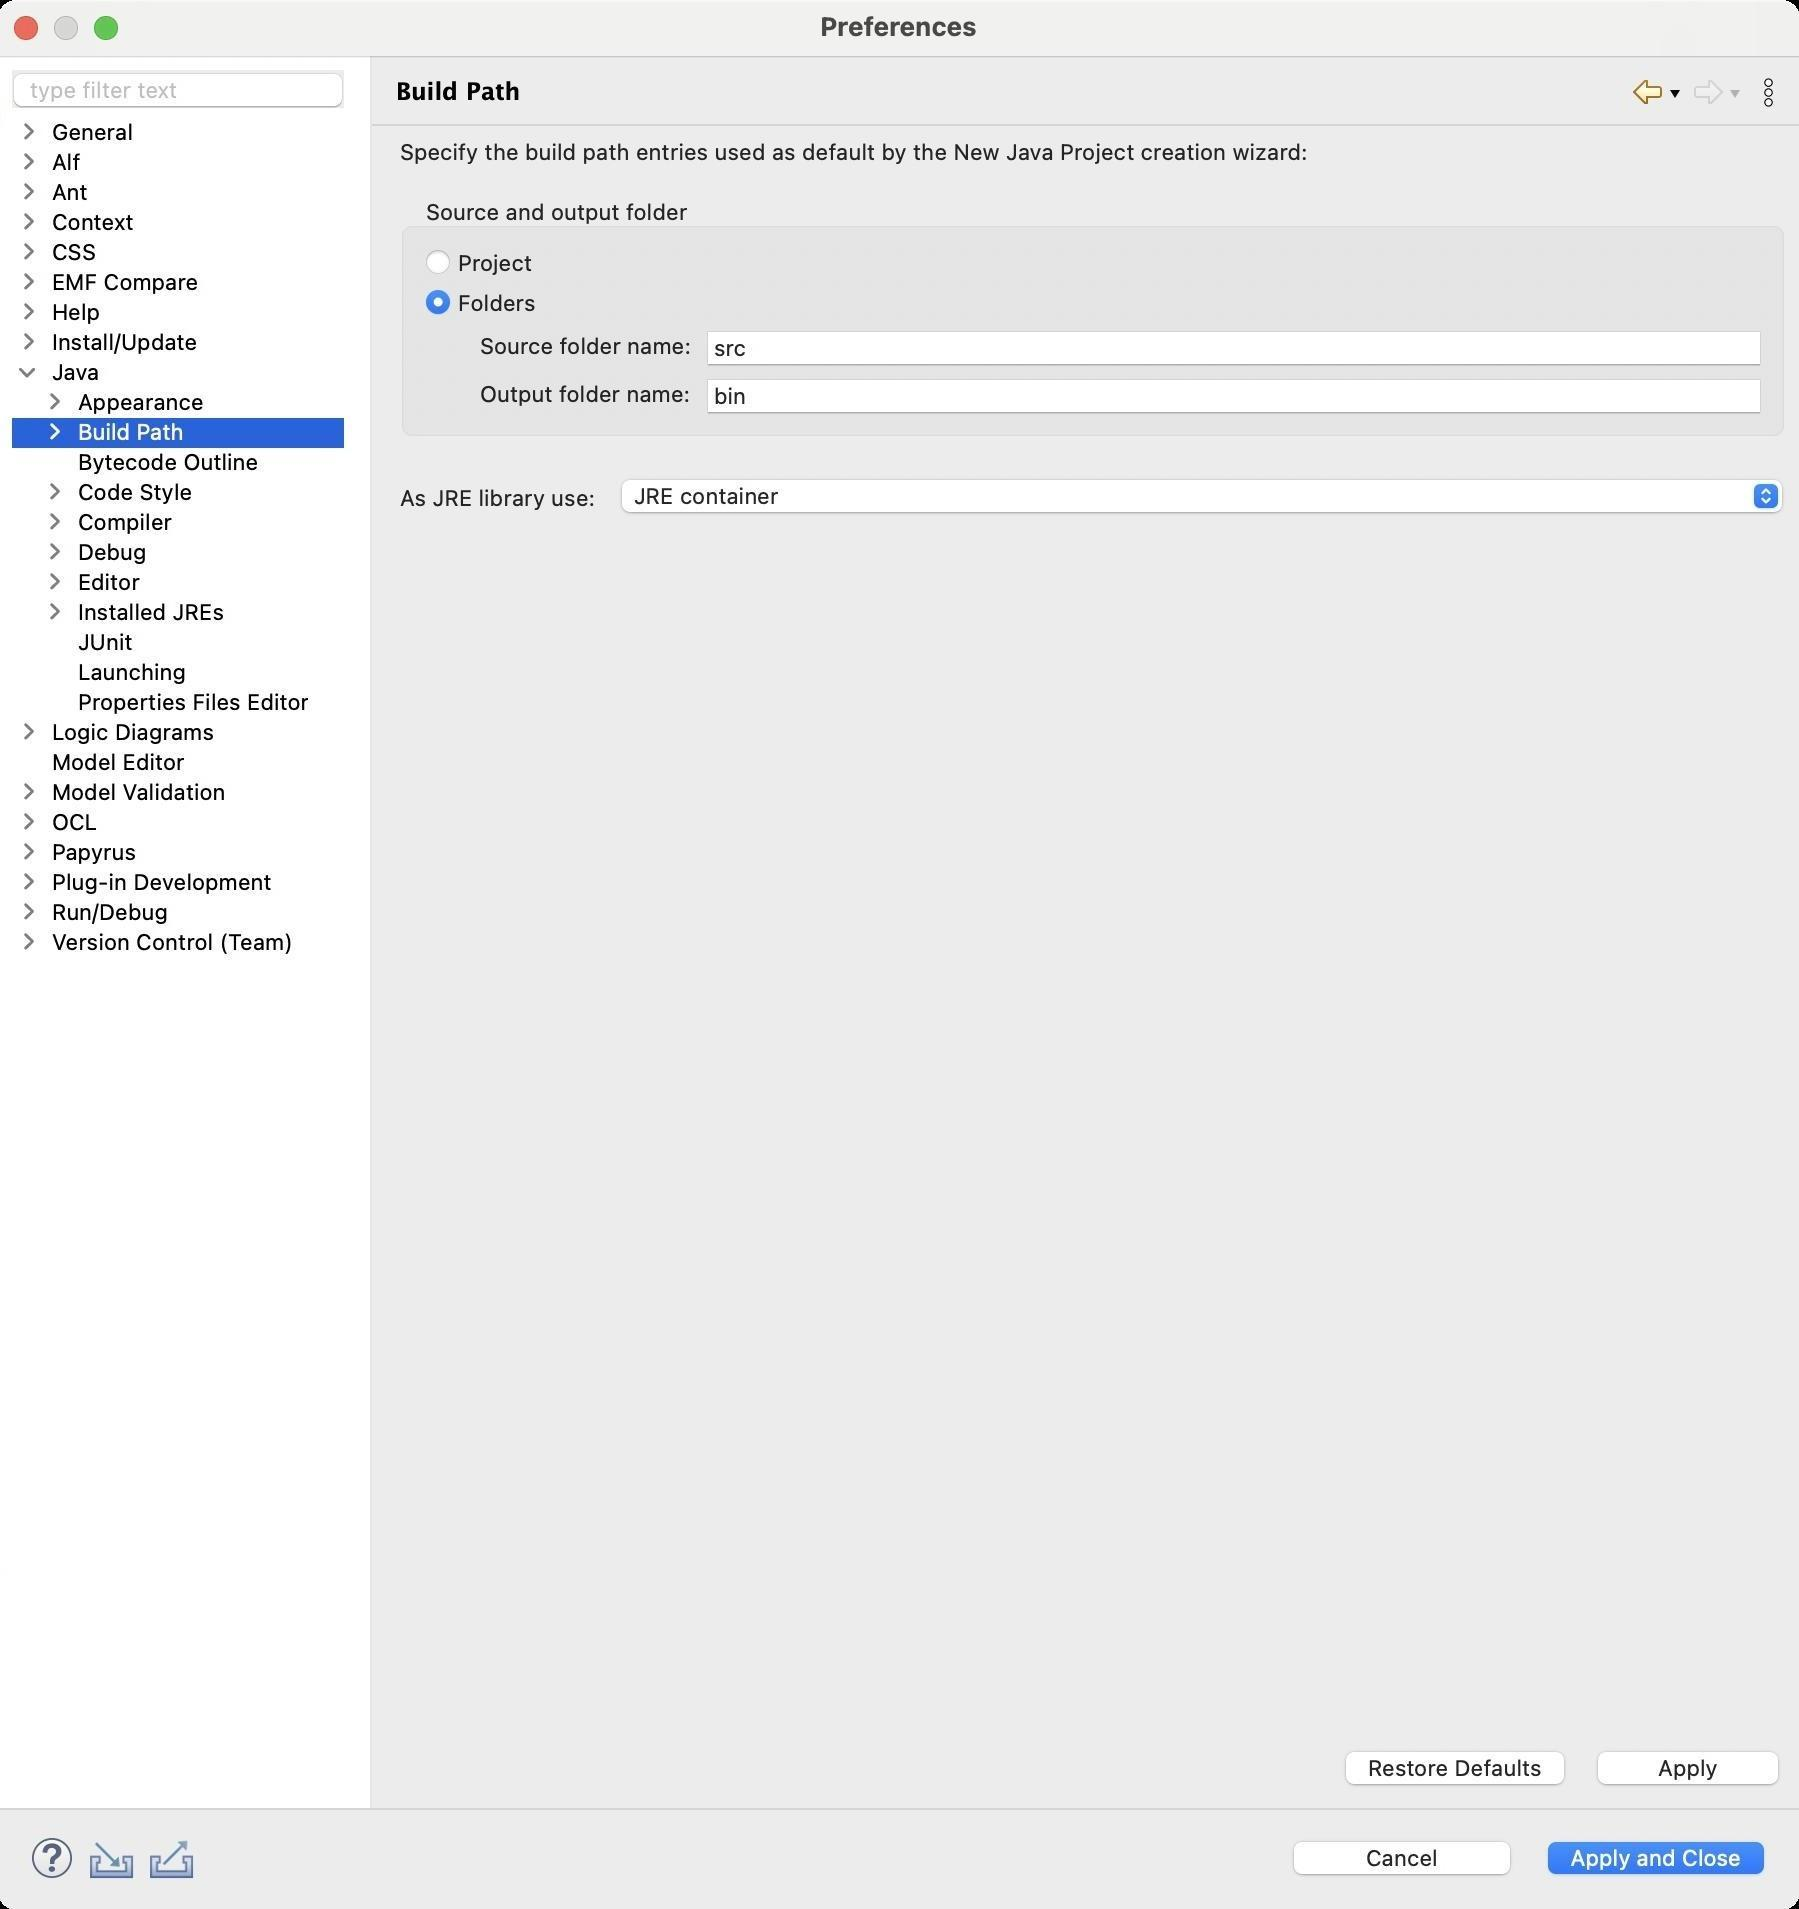
Accessibility tree:
{"name": "Preferences", "role": "AXWindow", "description": null, "role_description": "standard window", "value": null, "position": "480.00;95.00", "size": "901;955", "children": [{"name": "Apply_and_Close", "role": "AXButton", "description": null, "role_description": "button", "value": null, "position": "769.00;917.00", "size": "120;27", "children": []}, {"name": "Cancel", "role": "AXButton", "description": null, "role_description": "button", "value": null, "position": "642.00;917.00", "size": "120;27", "children": []}, {"name": null, "role": "AXToolbar", "description": null, "role_description": "toolbar", "value": null, "position": "12.00;915.00", "size": "90;30", "children": [{"name": "Help", "role": "AXCheckBox", "description": null, "role_description": "checkbox", "value": 0, "position": "12.00;915.00", "size": "30;30", "children": []}, {"name": "Import", "role": "AXButton", "description": null, "role_description": "button", "value": null, "position": "42.00;915.00", "size": "30;30", "children": []}, {"name": "Export", "role": "AXButton", "description": null, "role_description": "button", "value": null, "position": "72.00;915.00", "size": "30;30", "children": []}]}, {"name": null, "role": "AXScrollArea", "description": null, "role_description": "scroll area", "value": null, "position": "199.00;69.00", "size": "697;830", "children": [{"name": "Apply", "role": "AXButton", "description": null, "role_description": "button", "value": null, "position": "794.00;872.00", "size": "102;27", "children": []}, {"name": "Restore_Defaults", "role": "AXButton", "description": null, "role_description": "button", "value": null, "position": "668.00;872.00", "size": "121;27", "children": []}, {"name": null, "role": "AXPopUpButton", "description": null, "role_description": "pop up button", "value": "JRE container", "position": "308.00;238.00", "size": "588;22", "children": []}, {"name": null, "role": "AXStaticText", "description": null, "role_description": "text", "value": "As JRE library use:", "position": "199.00;242.00", "size": "102;14", "children": []}, {"name": null, "role": "AXGroup", "description": null, "role_description": "group", "value": null, "position": "199.00;99.00", "size": "697;123", "children": [{"name": null, "role": "AXTextField", "description": null, "role_description": "text field", "value": "bin", "position": "354.00;188.00", "size": "528;19", "children": []}, {"name": null, "role": "AXStaticText", "description": null, "role_description": "text", "value": "Output folder name:", "position": "239.00;190.00", "size": "110;14", "children": []}, {"name": null, "role": "AXTextField", "description": null, "role_description": "text field", "value": "src", "position": "354.00;164.00", "size": "528;19", "children": []}, {"name": null, "role": "AXStaticText", "description": null, "role_description": "text", "value": "Source folder name:", "position": "239.00;166.00", "size": "110;14", "children": []}, {"name": "Folders", "role": "AXRadioButton", "description": null, "role_description": "radio button", "value": 1, "position": "213.00;144.00", "size": "669;15", "children": []}, {"name": "Project", "role": "AXRadioButton", "description": null, "role_description": "radio button", "value": 0, "position": "213.00;124.00", "size": "669;15", "children": []}, {"name": null, "role": "AXStaticText", "description": null, "role_description": "text", "value": "Source and output folder", "position": "210.00;99.00", "size": "139;14", "children": []}]}, {"name": null, "role": "AXStaticText", "description": null, "role_description": "text", "value": "Specify the build path entries used as default by the New Java Project creation wizard:", "position": "199.00;69.00", "size": "697;14", "children": []}]}, {"name": null, "role": "AXToolbar", "description": "", "role_description": "toolbar", "value": null, "position": "814.00;35.00", "size": "82;22", "children": [{"name": "Back_to_Type_Filters", "role": "AXMenuButton", "description": null, "role_description": "menu button", "value": null, "position": "814.00;35.00", "size": "22;22", "children": []}, {"name": "Forward", "role": "AXMenuButton", "description": null, "role_description": "menu button", "value": null, "position": "844.00;35.00", "size": "22;22", "children": []}, {"name": "Additional_Dialog_Actions", "role": "AXButton", "description": null, "role_description": "button", "value": null, "position": "874.00;35.00", "size": "22;22", "children": []}]}, {"name": null, "role": "AXStaticText", "description": "", "role_description": "text", "value": "Build Path", "position": "196.00;35.00", "size": "611;21", "children": []}, {"name": null, "role": "AXSplitter", "description": null, "role_description": "splitter", "value": 180, "position": "180.00;28.00", "size": "5;876", "children": []}, {"name": null, "role": "AXScrollArea", "description": null, "role_description": "scroll area", "value": null, "position": "7.00;59.00", "size": "166;845", "children": [{"name": null, "role": "AXOutline", "description": null, "role_description": "outline", "value": null, "position": "7.00;59.00", "size": "166;845", "children": [{"name": null, "role": "AXRow", "description": null, "role_description": "outline row", "value": null, "position": "7.00;59.00", "size": "166;15", "children": [{"name": null, "role": "AXGroup", "description": null, "role_description": "group", "value": null, "position": "7.00;59.00", "size": "149;15", "children": [{"name": null, "role": "AXDisclosureTriangle", "description": null, "role_description": "disclosure triangle", "value": 0, "position": "9.00;59.00", "size": "12;14", "children": []}, {"name": null, "role": "AXStaticText", "description": null, "role_description": "text", "value": "General", "position": "25.00;59.00", "size": "130;14", "children": []}]}]}, {"name": null, "role": "AXRow", "description": null, "role_description": "outline row", "value": null, "position": "7.00;74.00", "size": "166;15", "children": [{"name": null, "role": "AXGroup", "description": null, "role_description": "group", "value": null, "position": "7.00;74.00", "size": "149;15", "children": [{"name": null, "role": "AXDisclosureTriangle", "description": null, "role_description": "disclosure triangle", "value": 0, "position": "9.00;74.00", "size": "12;14", "children": []}, {"name": null, "role": "AXStaticText", "description": null, "role_description": "text", "value": "Alf", "position": "25.00;74.00", "size": "130;14", "children": []}]}]}, {"name": null, "role": "AXRow", "description": null, "role_description": "outline row", "value": null, "position": "7.00;89.00", "size": "166;15", "children": [{"name": null, "role": "AXGroup", "description": null, "role_description": "group", "value": null, "position": "7.00;89.00", "size": "149;15", "children": [{"name": null, "role": "AXDisclosureTriangle", "description": null, "role_description": "disclosure triangle", "value": 0, "position": "9.00;89.00", "size": "12;14", "children": []}, {"name": null, "role": "AXStaticText", "description": null, "role_description": "text", "value": "Ant", "position": "25.00;89.00", "size": "130;14", "children": []}]}]}, {"name": null, "role": "AXRow", "description": null, "role_description": "outline row", "value": null, "position": "7.00;104.00", "size": "166;15", "children": [{"name": null, "role": "AXGroup", "description": null, "role_description": "group", "value": null, "position": "7.00;104.00", "size": "149;15", "children": [{"name": null, "role": "AXDisclosureTriangle", "description": null, "role_description": "disclosure triangle", "value": 0, "position": "9.00;104.00", "size": "12;14", "children": []}, {"name": null, "role": "AXStaticText", "description": null, "role_description": "text", "value": "Context", "position": "25.00;104.00", "size": "130;14", "children": []}]}]}, {"name": null, "role": "AXRow", "description": null, "role_description": "outline row", "value": null, "position": "7.00;119.00", "size": "166;15", "children": [{"name": null, "role": "AXGroup", "description": null, "role_description": "group", "value": null, "position": "7.00;119.00", "size": "149;15", "children": [{"name": null, "role": "AXDisclosureTriangle", "description": null, "role_description": "disclosure triangle", "value": 0, "position": "9.00;119.00", "size": "12;14", "children": []}, {"name": null, "role": "AXStaticText", "description": null, "role_description": "text", "value": "CSS", "position": "25.00;119.00", "size": "130;14", "children": []}]}]}, {"name": null, "role": "AXRow", "description": null, "role_description": "outline row", "value": null, "position": "7.00;134.00", "size": "166;15", "children": [{"name": null, "role": "AXGroup", "description": null, "role_description": "group", "value": null, "position": "7.00;134.00", "size": "149;15", "children": [{"name": null, "role": "AXDisclosureTriangle", "description": null, "role_description": "disclosure triangle", "value": 0, "position": "9.00;134.00", "size": "12;14", "children": []}, {"name": null, "role": "AXStaticText", "description": null, "role_description": "text", "value": "EMF Compare", "position": "25.00;134.00", "size": "130;14", "children": []}]}]}, {"name": null, "role": "AXRow", "description": null, "role_description": "outline row", "value": null, "position": "7.00;149.00", "size": "166;15", "children": [{"name": null, "role": "AXGroup", "description": null, "role_description": "group", "value": null, "position": "7.00;149.00", "size": "149;15", "children": [{"name": null, "role": "AXDisclosureTriangle", "description": null, "role_description": "disclosure triangle", "value": 0, "position": "9.00;149.00", "size": "12;14", "children": []}, {"name": null, "role": "AXStaticText", "description": null, "role_description": "text", "value": "Help", "position": "25.00;149.00", "size": "130;14", "children": []}]}]}, {"name": null, "role": "AXRow", "description": null, "role_description": "outline row", "value": null, "position": "7.00;164.00", "size": "166;15", "children": [{"name": null, "role": "AXGroup", "description": null, "role_description": "group", "value": null, "position": "7.00;164.00", "size": "149;15", "children": [{"name": null, "role": "AXDisclosureTriangle", "description": null, "role_description": "disclosure triangle", "value": 0, "position": "9.00;164.00", "size": "12;14", "children": []}, {"name": null, "role": "AXStaticText", "description": null, "role_description": "text", "value": "Install/Update", "position": "25.00;164.00", "size": "130;14", "children": []}]}]}, {"name": null, "role": "AXRow", "description": null, "role_description": "outline row", "value": null, "position": "7.00;179.00", "size": "166;15", "children": [{"name": null, "role": "AXGroup", "description": null, "role_description": "group", "value": null, "position": "7.00;179.00", "size": "149;15", "children": [{"name": null, "role": "AXDisclosureTriangle", "description": null, "role_description": "disclosure triangle", "value": 1, "position": "9.00;179.00", "size": "12;14", "children": []}, {"name": null, "role": "AXStaticText", "description": null, "role_description": "text", "value": "Java", "position": "25.00;179.00", "size": "130;14", "children": []}]}]}, {"name": null, "role": "AXRow", "description": null, "role_description": "outline row", "value": null, "position": "7.00;194.00", "size": "166;15", "children": [{"name": null, "role": "AXGroup", "description": null, "role_description": "group", "value": null, "position": "7.00;194.00", "size": "149;15", "children": [{"name": null, "role": "AXDisclosureTriangle", "description": null, "role_description": "disclosure triangle", "value": 0, "position": "22.00;194.00", "size": "12;14", "children": []}, {"name": null, "role": "AXStaticText", "description": null, "role_description": "text", "value": "Appearance", "position": "38.00;194.00", "size": "117;14", "children": []}]}]}, {"name": null, "role": "AXRow", "description": null, "role_description": "outline row", "value": null, "position": "7.00;209.00", "size": "166;15", "children": [{"name": null, "role": "AXGroup", "description": null, "role_description": "group", "value": null, "position": "7.00;209.00", "size": "149;15", "children": [{"name": null, "role": "AXDisclosureTriangle", "description": null, "role_description": "disclosure triangle", "value": 0, "position": "22.00;209.00", "size": "12;14", "children": []}, {"name": null, "role": "AXStaticText", "description": null, "role_description": "text", "value": "Build Path", "position": "38.00;209.00", "size": "117;14", "children": []}]}]}, {"name": null, "role": "AXRow", "description": null, "role_description": "outline row", "value": null, "position": "7.00;224.00", "size": "166;15", "children": [{"name": null, "role": "AXStaticText", "description": null, "role_description": "text", "value": "Bytecode Outline", "position": "38.00;224.00", "size": "117;14", "children": []}]}, {"name": null, "role": "AXRow", "description": null, "role_description": "outline row", "value": null, "position": "7.00;239.00", "size": "166;15", "children": [{"name": null, "role": "AXGroup", "description": null, "role_description": "group", "value": null, "position": "7.00;239.00", "size": "149;15", "children": [{"name": null, "role": "AXDisclosureTriangle", "description": null, "role_description": "disclosure triangle", "value": 0, "position": "22.00;239.00", "size": "12;14", "children": []}, {"name": null, "role": "AXStaticText", "description": null, "role_description": "text", "value": "Code Style", "position": "38.00;239.00", "size": "117;14", "children": []}]}]}, {"name": null, "role": "AXRow", "description": null, "role_description": "outline row", "value": null, "position": "7.00;254.00", "size": "166;15", "children": [{"name": null, "role": "AXGroup", "description": null, "role_description": "group", "value": null, "position": "7.00;254.00", "size": "149;15", "children": [{"name": null, "role": "AXDisclosureTriangle", "description": null, "role_description": "disclosure triangle", "value": 0, "position": "22.00;254.00", "size": "12;14", "children": []}, {"name": null, "role": "AXStaticText", "description": null, "role_description": "text", "value": "Compiler", "position": "38.00;254.00", "size": "117;14", "children": []}]}]}, {"name": null, "role": "AXRow", "description": null, "role_description": "outline row", "value": null, "position": "7.00;269.00", "size": "166;15", "children": [{"name": null, "role": "AXGroup", "description": null, "role_description": "group", "value": null, "position": "7.00;269.00", "size": "149;15", "children": [{"name": null, "role": "AXDisclosureTriangle", "description": null, "role_description": "disclosure triangle", "value": 0, "position": "22.00;269.00", "size": "12;14", "children": []}, {"name": null, "role": "AXStaticText", "description": null, "role_description": "text", "value": "Debug", "position": "38.00;269.00", "size": "117;14", "children": []}]}]}, {"name": null, "role": "AXRow", "description": null, "role_description": "outline row", "value": null, "position": "7.00;284.00", "size": "166;15", "children": [{"name": null, "role": "AXGroup", "description": null, "role_description": "group", "value": null, "position": "7.00;284.00", "size": "149;15", "children": [{"name": null, "role": "AXDisclosureTriangle", "description": null, "role_description": "disclosure triangle", "value": 0, "position": "22.00;284.00", "size": "12;14", "children": []}, {"name": null, "role": "AXStaticText", "description": null, "role_description": "text", "value": "Editor", "position": "38.00;284.00", "size": "117;14", "children": []}]}]}, {"name": null, "role": "AXRow", "description": null, "role_description": "outline row", "value": null, "position": "7.00;299.00", "size": "166;15", "children": [{"name": null, "role": "AXGroup", "description": null, "role_description": "group", "value": null, "position": "7.00;299.00", "size": "149;15", "children": [{"name": null, "role": "AXDisclosureTriangle", "description": null, "role_description": "disclosure triangle", "value": 0, "position": "22.00;299.00", "size": "12;14", "children": []}, {"name": null, "role": "AXStaticText", "description": null, "role_description": "text", "value": "Installed JREs", "position": "38.00;299.00", "size": "117;14", "children": []}]}]}, {"name": null, "role": "AXRow", "description": null, "role_description": "outline row", "value": null, "position": "7.00;314.00", "size": "166;15", "children": [{"name": null, "role": "AXStaticText", "description": null, "role_description": "text", "value": "JUnit", "position": "38.00;314.00", "size": "117;14", "children": []}]}, {"name": null, "role": "AXRow", "description": null, "role_description": "outline row", "value": null, "position": "7.00;329.00", "size": "166;15", "children": [{"name": null, "role": "AXStaticText", "description": null, "role_description": "text", "value": "Launching", "position": "38.00;329.00", "size": "117;14", "children": []}]}, {"name": null, "role": "AXRow", "description": null, "role_description": "outline row", "value": null, "position": "7.00;344.00", "size": "166;15", "children": [{"name": null, "role": "AXStaticText", "description": null, "role_description": "text", "value": "Properties Files Editor", "position": "38.00;344.00", "size": "117;14", "children": []}]}, {"name": null, "role": "AXRow", "description": null, "role_description": "outline row", "value": null, "position": "7.00;359.00", "size": "166;15", "children": [{"name": null, "role": "AXGroup", "description": null, "role_description": "group", "value": null, "position": "7.00;359.00", "size": "149;15", "children": [{"name": null, "role": "AXDisclosureTriangle", "description": null, "role_description": "disclosure triangle", "value": 0, "position": "9.00;359.00", "size": "12;14", "children": []}, {"name": null, "role": "AXStaticText", "description": null, "role_description": "text", "value": "Logic Diagrams", "position": "25.00;359.00", "size": "130;14", "children": []}]}]}, {"name": null, "role": "AXRow", "description": null, "role_description": "outline row", "value": null, "position": "7.00;374.00", "size": "166;15", "children": [{"name": null, "role": "AXStaticText", "description": null, "role_description": "text", "value": "Model Editor", "position": "25.00;374.00", "size": "130;14", "children": []}]}, {"name": null, "role": "AXRow", "description": null, "role_description": "outline row", "value": null, "position": "7.00;389.00", "size": "166;15", "children": [{"name": null, "role": "AXGroup", "description": null, "role_description": "group", "value": null, "position": "7.00;389.00", "size": "149;15", "children": [{"name": null, "role": "AXDisclosureTriangle", "description": null, "role_description": "disclosure triangle", "value": 0, "position": "9.00;389.00", "size": "12;14", "children": []}, {"name": null, "role": "AXStaticText", "description": null, "role_description": "text", "value": "Model Validation", "position": "25.00;389.00", "size": "130;14", "children": []}]}]}, {"name": null, "role": "AXRow", "description": null, "role_description": "outline row", "value": null, "position": "7.00;404.00", "size": "166;15", "children": [{"name": null, "role": "AXGroup", "description": null, "role_description": "group", "value": null, "position": "7.00;404.00", "size": "149;15", "children": [{"name": null, "role": "AXDisclosureTriangle", "description": null, "role_description": "disclosure triangle", "value": 0, "position": "9.00;404.00", "size": "12;14", "children": []}, {"name": null, "role": "AXStaticText", "description": null, "role_description": "text", "value": "OCL", "position": "25.00;404.00", "size": "130;14", "children": []}]}]}, {"name": null, "role": "AXRow", "description": null, "role_description": "outline row", "value": null, "position": "7.00;419.00", "size": "166;15", "children": [{"name": null, "role": "AXGroup", "description": null, "role_description": "group", "value": null, "position": "7.00;419.00", "size": "149;15", "children": [{"name": null, "role": "AXDisclosureTriangle", "description": null, "role_description": "disclosure triangle", "value": 0, "position": "9.00;419.00", "size": "12;14", "children": []}, {"name": null, "role": "AXStaticText", "description": null, "role_description": "text", "value": "Papyrus", "position": "25.00;419.00", "size": "130;14", "children": []}]}]}, {"name": null, "role": "AXRow", "description": null, "role_description": "outline row", "value": null, "position": "7.00;434.00", "size": "166;15", "children": [{"name": null, "role": "AXGroup", "description": null, "role_description": "group", "value": null, "position": "7.00;434.00", "size": "149;15", "children": [{"name": null, "role": "AXDisclosureTriangle", "description": null, "role_description": "disclosure triangle", "value": 0, "position": "9.00;434.00", "size": "12;14", "children": []}, {"name": null, "role": "AXStaticText", "description": null, "role_description": "text", "value": "Plug-in Development", "position": "25.00;434.00", "size": "130;14", "children": []}]}]}, {"name": null, "role": "AXRow", "description": null, "role_description": "outline row", "value": null, "position": "7.00;449.00", "size": "166;15", "children": [{"name": null, "role": "AXGroup", "description": null, "role_description": "group", "value": null, "position": "7.00;449.00", "size": "149;15", "children": [{"name": null, "role": "AXDisclosureTriangle", "description": null, "role_description": "disclosure triangle", "value": 0, "position": "9.00;449.00", "size": "12;14", "children": []}, {"name": null, "role": "AXStaticText", "description": null, "role_description": "text", "value": "Run/Debug", "position": "25.00;449.00", "size": "130;14", "children": []}]}]}, {"name": null, "role": "AXRow", "description": null, "role_description": "outline row", "value": null, "position": "7.00;464.00", "size": "166;15", "children": [{"name": null, "role": "AXGroup", "description": null, "role_description": "group", "value": null, "position": "7.00;464.00", "size": "149;15", "children": [{"name": null, "role": "AXDisclosureTriangle", "description": null, "role_description": "disclosure triangle", "value": 0, "position": "9.00;464.00", "size": "12;14", "children": []}, {"name": null, "role": "AXStaticText", "description": null, "role_description": "text", "value": "Version Control (Team)", "position": "25.00;464.00", "size": "130;14", "children": []}]}]}, {"name": null, "role": "AXColumn", "description": null, "role_description": "column", "value": null, "position": "7.00;59.00", "size": "149;845", "children": []}]}]}, {"name": "type_filter_text", "role": "AXTextField", "description": null, "role_description": "search text field", "value": "", "position": "7.00;35.00", "size": "166;19", "children": []}, {"name": null, "role": "AXButton", "description": null, "role_description": "close button", "value": null, "position": "7.00;6.00", "size": "14;16", "children": []}, {"name": null, "role": "AXButton", "description": null, "role_description": "zoom button", "value": null, "position": "47.00;6.00", "size": "14;16", "children": [{"name": null, "role": "AXGroup", "description": null, "role_description": "group", "value": null, "position": "47.00;6.00", "size": "14;16", "children": [{"name": null, "role": "AXGroup", "description": null, "role_description": "group", "value": null, "position": "47.00;6.00", "size": "14;16", "children": []}]}]}, {"name": null, "role": "AXButton", "description": null, "role_description": "minimize button", "value": null, "position": "27.00;6.00", "size": "14;16", "children": []}, {"name": null, "role": "AXStaticText", "description": null, "role_description": "text", "value": "Preferences", "position": "409.00;5.00", "size": "83;16", "children": []}]}